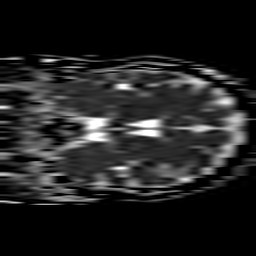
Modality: ADC
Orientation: coronal
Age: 65
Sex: female
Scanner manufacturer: philips
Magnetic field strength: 3 T
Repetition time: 3.076 s
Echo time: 0.076 s